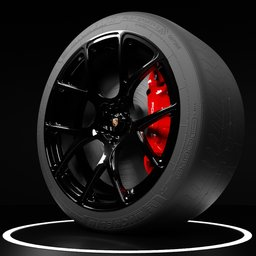
Label: mechanical